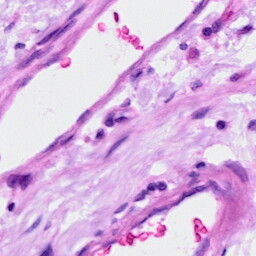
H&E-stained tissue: Ovarian